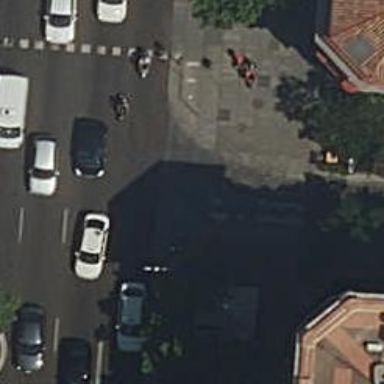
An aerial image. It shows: Marked crossing on the road.